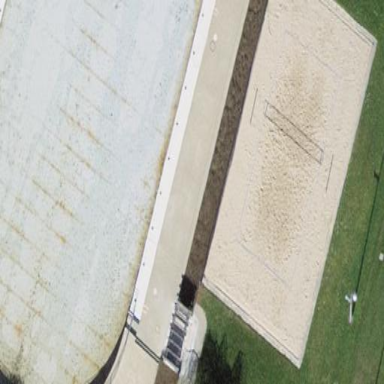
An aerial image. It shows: Sandy pitch designated for beach volleyball.